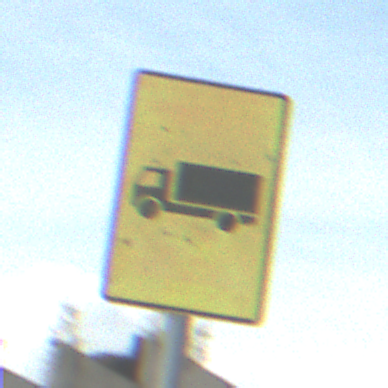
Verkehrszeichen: KFZZulaessigeGesamtmasse3Komma5TOhnePfeilsymbol
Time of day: Midday
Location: Outdoor (Suburban)
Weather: PartlyCloudy
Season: Summer
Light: Natural